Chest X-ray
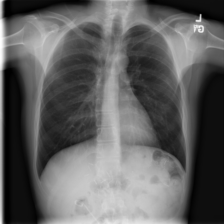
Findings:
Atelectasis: negative
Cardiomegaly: negative
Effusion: negative
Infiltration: negative
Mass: negative
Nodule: negative
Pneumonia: negative
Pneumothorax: negative
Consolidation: negative
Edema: negative
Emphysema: negative
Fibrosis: negative
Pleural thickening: negative
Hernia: negative